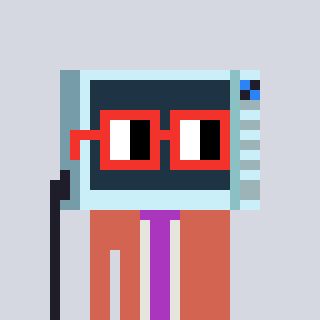
a pixel art character with square red glasses, a microwave-shaped head and a peachy-colored body on a cool background